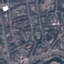
Land use / land cover: Residential